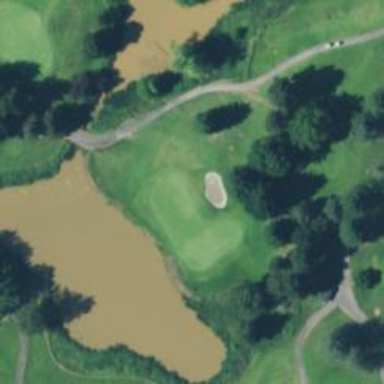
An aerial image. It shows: Golf hole.